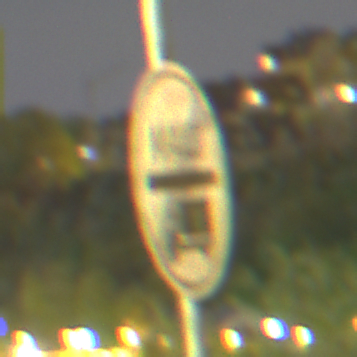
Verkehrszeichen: EndeMautpflicht
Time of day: Night
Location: Outdoor (Urban)
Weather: PartlyCloudy
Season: NotSpecified
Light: Artificial